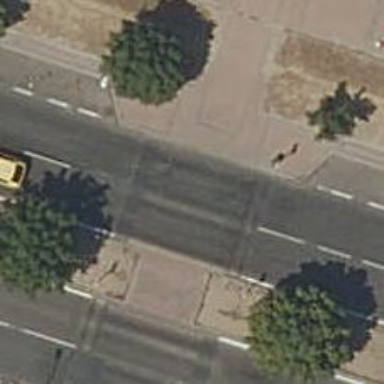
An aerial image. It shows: Crossing on the road with traffic calming table.